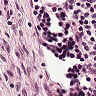
Metastatic tissue present: no